Question: My goal is to search employee in active directory and allow me to choose a search option in drop down.
If I choose the 'EmployeeNumber' the form with execute and search for 'EmployeeNumber' that match in input box value. 'SamAccountName'
- 'EmployeeNumber'- 'SamAccountName'

How to use different submit or search option?
'''
@using (Html.BeginForm("SystemPrepared", "Home", FormMethod.Get))
{
@Html.TextBox("spq", null, new { @class = "form-control", @placeholder = "Search..."})
<div class="input-group-btn">
<button class="btn btn-default" type="submit">SamAccountName</button>
<button type="button" class="btn btn-default dropdown-toggle" data-toggle="dropdown" aria-expanded="false"><span class="caret"></span></button>
<ul class="dropdown-menu" role="menu">
<li><a href="#">SamAccountName</a></li>
<li><a href="#">EmployeeNumber</a></li>
<li><a href="#">GivenName</a></li>
<li><a href="#">Surname</a></li>
<li><a href="#">EmailAddress</a></li>
<li><a href="#">Enable</a></li>
<li><a href="#">GUID</a></li>
<li><a href="#">SID</a></li>
</ul>
</div>
}
'''
'''
<li><a href="?fltr=EmployeeNumber">EmployeeNumber</a></li>
'''
And get the value using request query string but the problem is the form din't submit and 'spq' is empty or null.
Requested by Stephen
'''
public ActionResult SystemPrepared(string spq)
{
coockieActiveDirectory2 = db.ActiveDirectory2.Where(user =>
user.SamAccountName.Contains(spq));
return View(coockieActiveDirectory2);
}
'''
Currently this is just what I have in controller
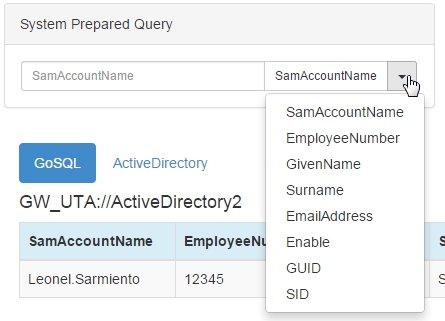
Answer: The Bootstrap control you're using isn't really designed for this task. What you'd really need is something like:
'''
<button type="button" class="btn btn-default dropdown-toggle" data-toggle="dropdown" aria-expanded="false"><span class="caret"></span></button>
<ul class="dropdown-menu" role="menu">
<li><button type="submit" name="searchType" value="SamAccountName">SamAccountName</button></li>
<li><button type="submit" name="searchType" value="EmployeeNumber">EmployeeNumber</button></li>
<li><button type="submit" name="searchType" value="GivenName">GivenName</button></li>
...
</ul>
'''
In other words, when you clicked one of the items, it would submit the form and post along with it some value for 'searchType' which you could then use to do the proper type of search based on which the user clicked. However, the Bootstrap styles don't handle that scenario. That doesn't mean that you couldn't add your own styles to make it look like a regular button dropdown though.
Alternatively, if you want to stick with the default Bootstrap styles/control and don't mind using JavaScript you could do something like:
'''
<input type="hidden" name="searchType" id="SearchType" />
<button type="button" class="btn btn-default dropdown-toggle" data-toggle="dropdown" aria-expanded="false"><span class="caret"></span></button>
<ul class="dropdown-menu" role="menu">
<li><a href="#" class="search-submit" data-search-type="SamAccountName">SamAccountName</a></li>
<li><a href="#" class="search-submit" data-search-type="EmployeeNumber">EmployeeNumber</a></li>
<li><a href="#" class="search-submit" data-search-type="GivenName">GivenName</a></li>
...
</ul>
'''
And then add some script like the following:
'''
$('.search-submit').on('click', function (e) {
e.preventDefault();
var searchType = $(this).data('search-type');
$('#SearchType').val(searchType);
$('#YourForm').submit();
});
'''
In other words, you bind an event handler to your button dropdown links that sets a hidden field to the right value and then posts the form.